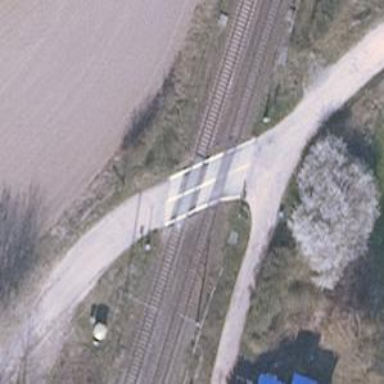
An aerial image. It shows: Railway level crossing.